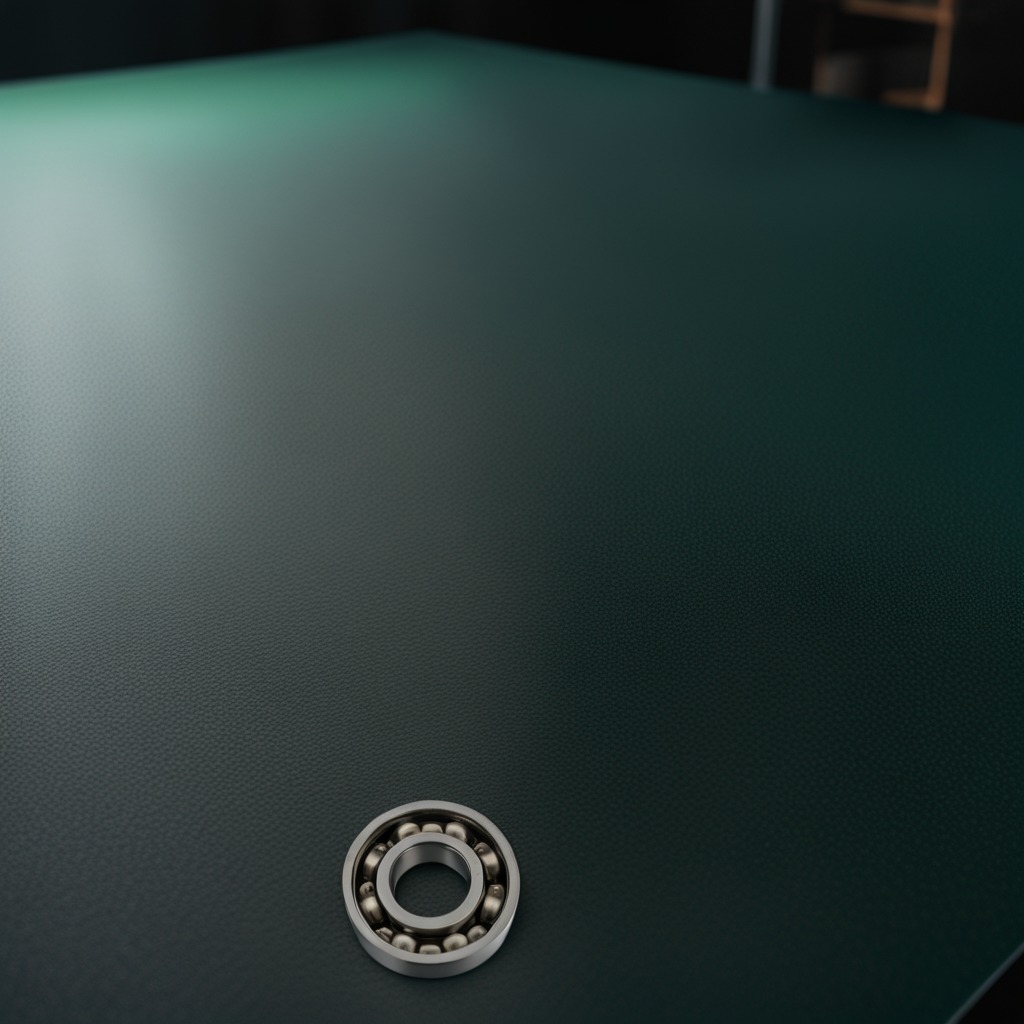
A metal ball bearing lies on a clean granite tabletop covered with a green rubber mat inside a workshop at night dim ambient light soft shadows worn but beneath the mat